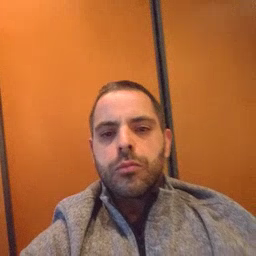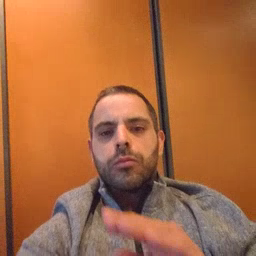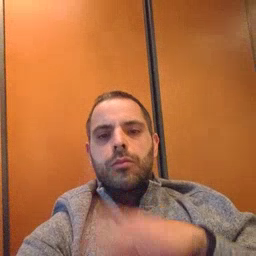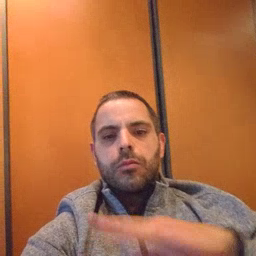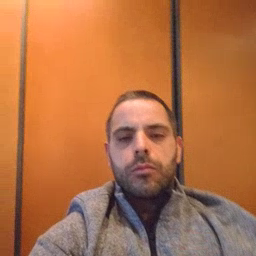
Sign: fall